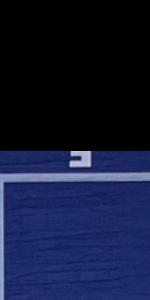
Label: Empty